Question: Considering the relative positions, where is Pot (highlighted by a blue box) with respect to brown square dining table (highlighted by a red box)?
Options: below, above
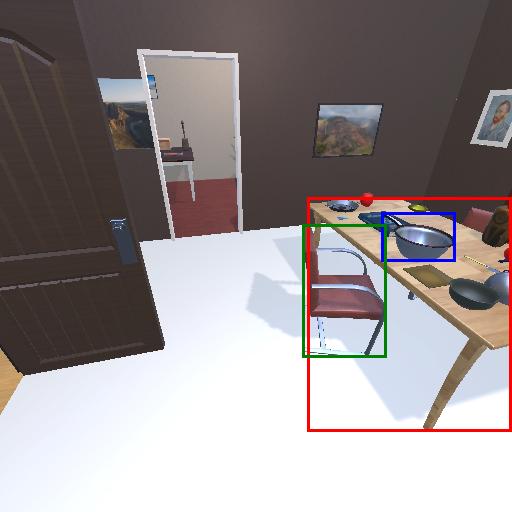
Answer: below